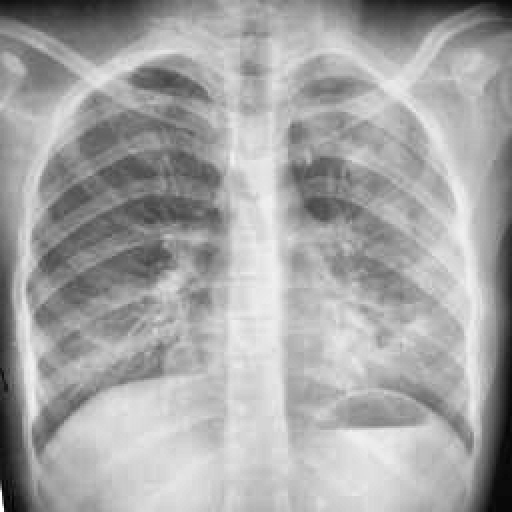
Finding: TUBERCULOSIS